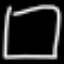
Label: square